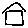
Label: house